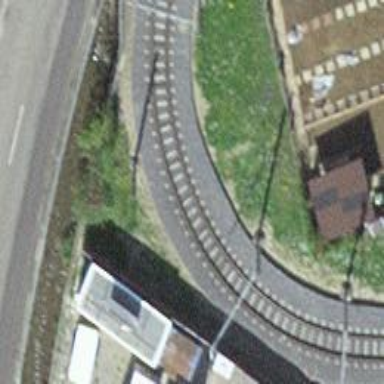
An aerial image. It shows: Tram railway with 1 track and contact lines for electrification.